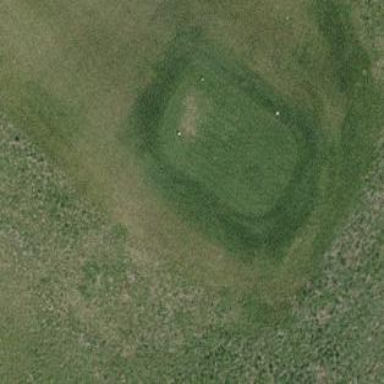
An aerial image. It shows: Golf tee.